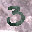
Label: 3